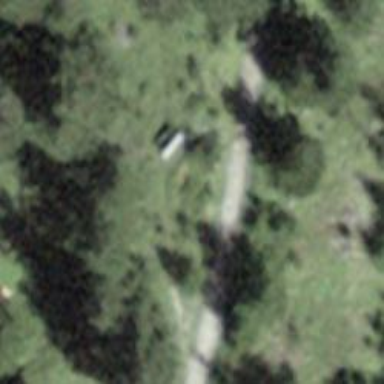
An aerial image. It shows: Bench for seating.